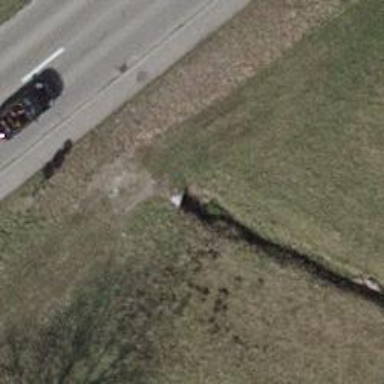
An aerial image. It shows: Culvert tunnel passing through ditch.